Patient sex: M
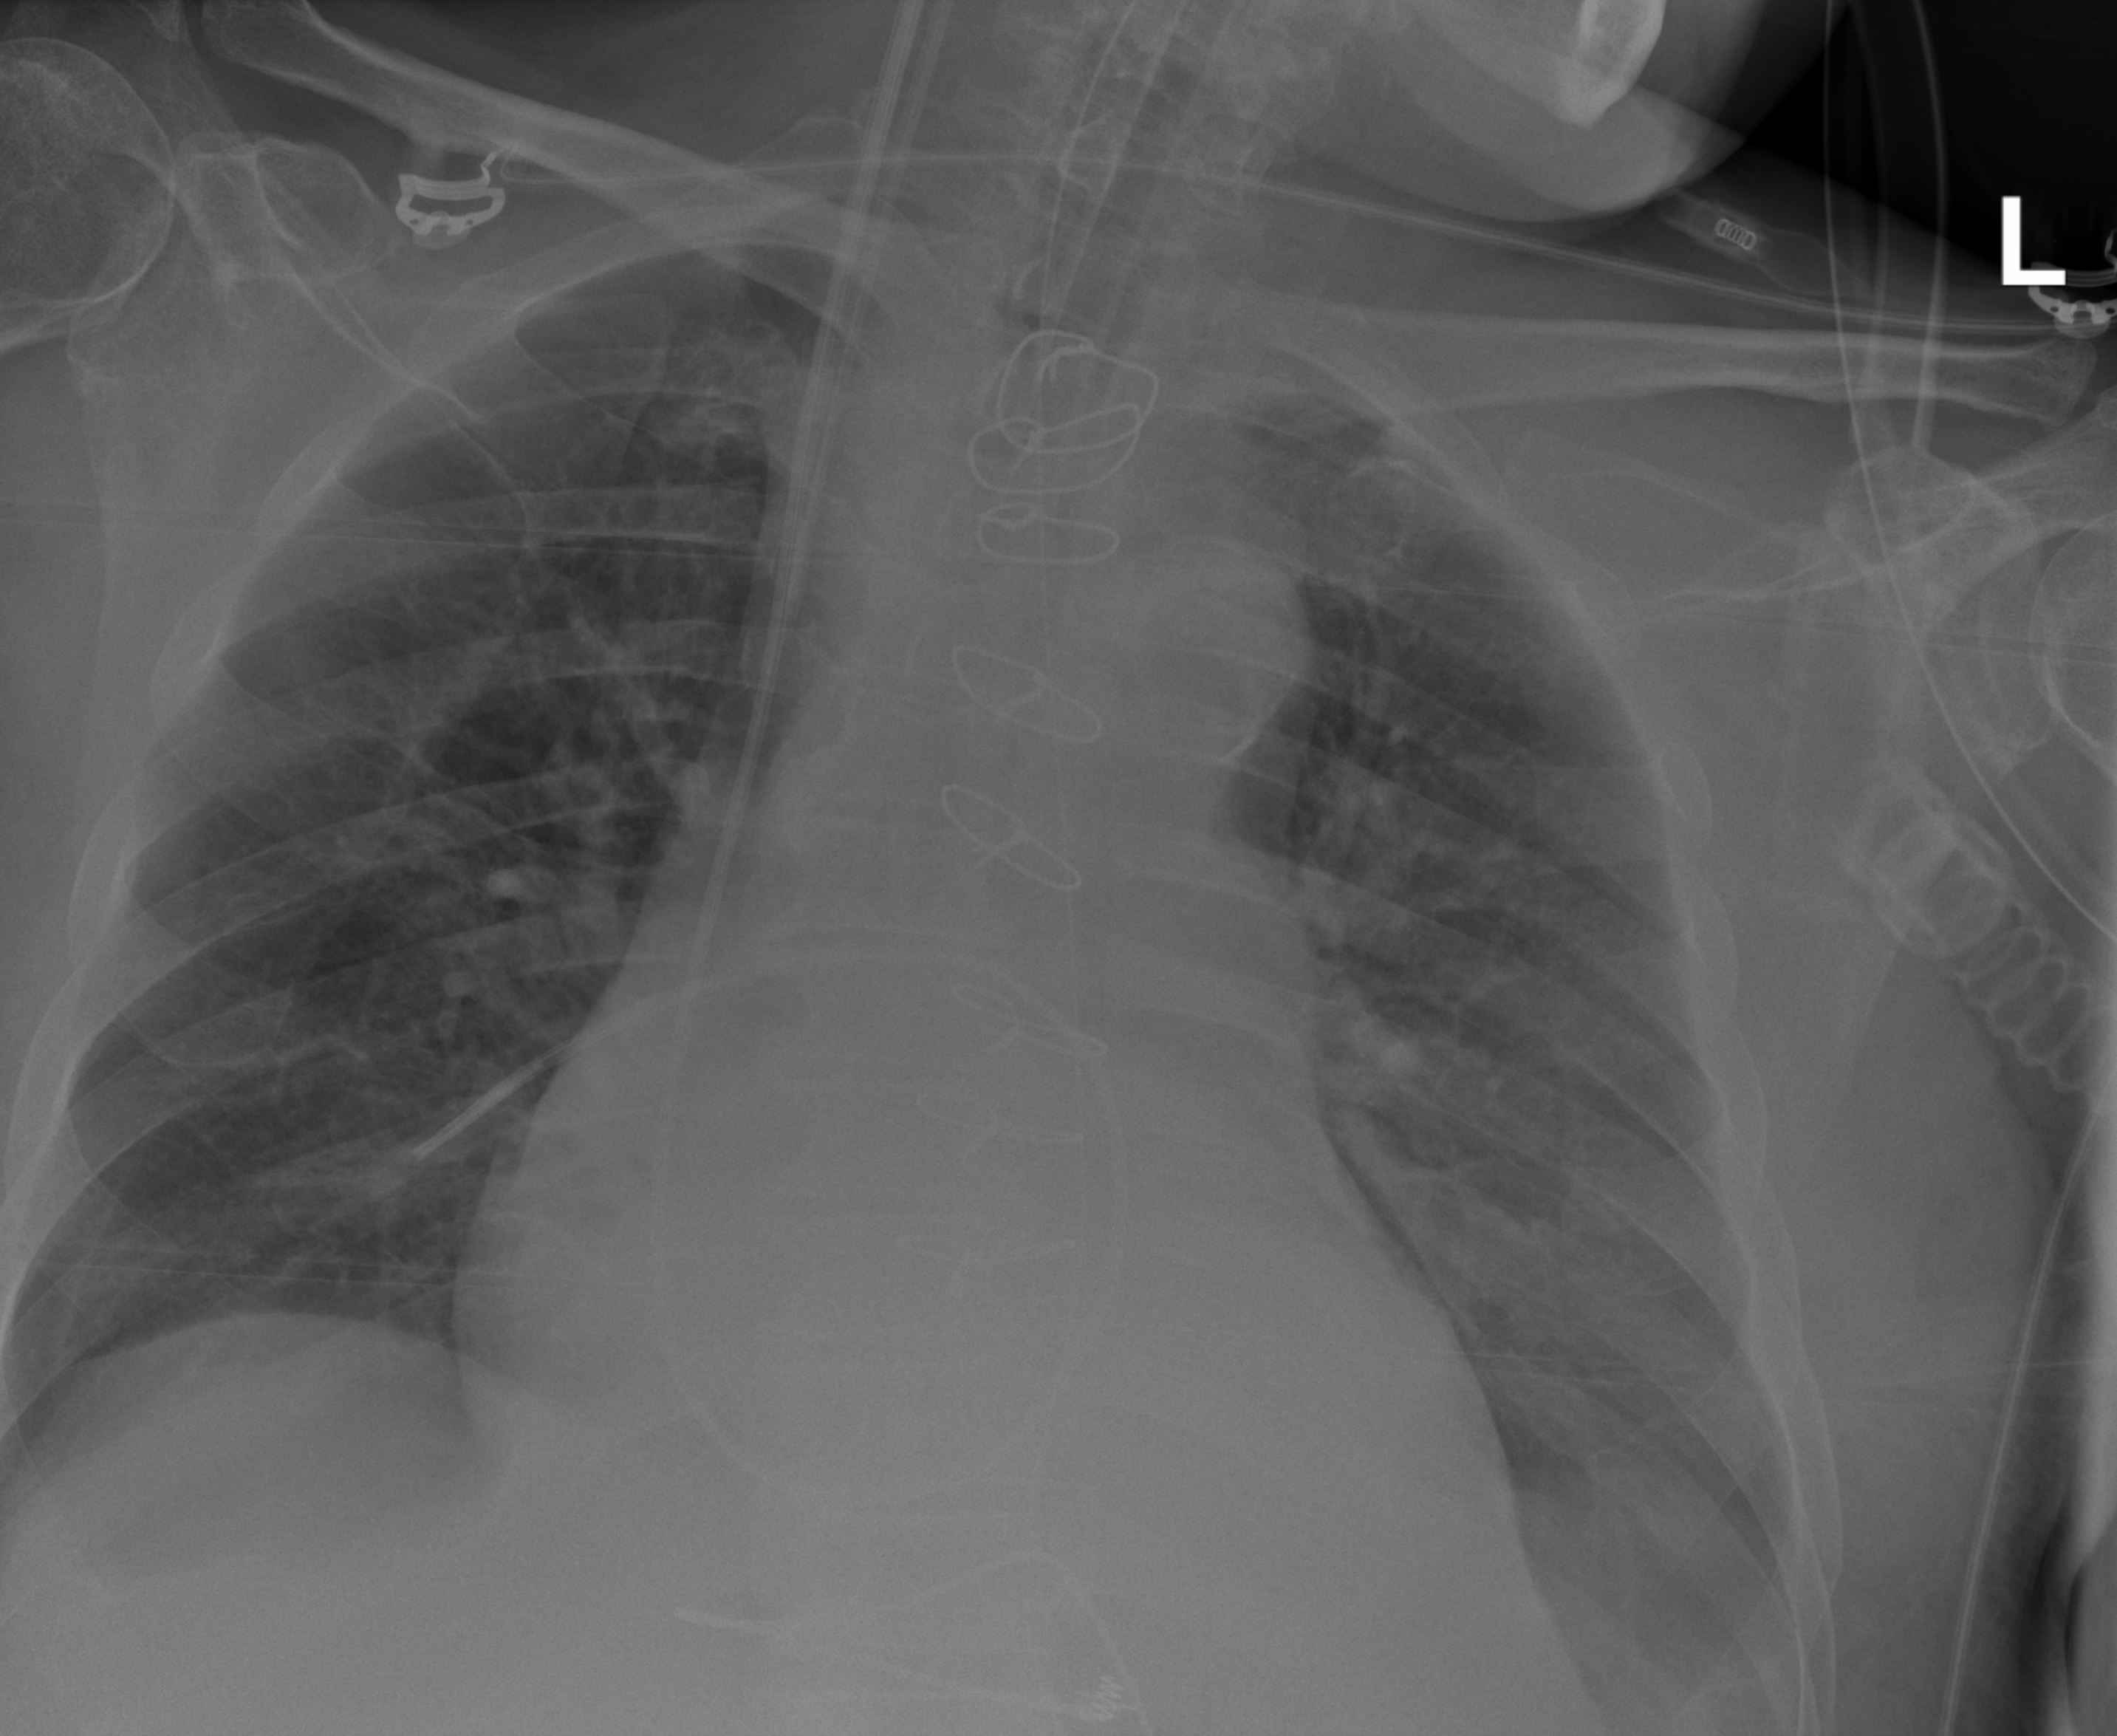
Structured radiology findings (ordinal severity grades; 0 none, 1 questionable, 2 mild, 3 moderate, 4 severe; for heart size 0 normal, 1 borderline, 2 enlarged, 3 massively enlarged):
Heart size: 2
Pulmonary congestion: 2
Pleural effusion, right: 0
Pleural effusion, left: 2
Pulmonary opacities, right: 2
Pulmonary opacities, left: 2
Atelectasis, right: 2
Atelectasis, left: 2